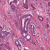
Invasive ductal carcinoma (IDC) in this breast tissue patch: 1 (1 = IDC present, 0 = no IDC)